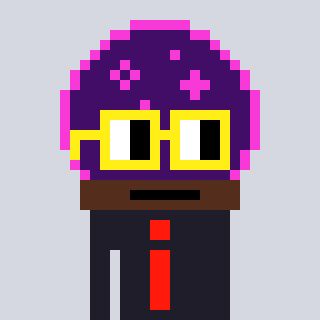
a pixel art character with square yellow glasses, a crystalball-shaped head and a grayscale-colored body on a cool background